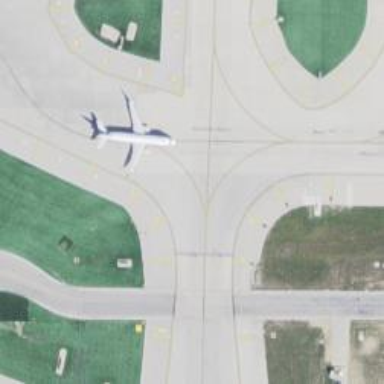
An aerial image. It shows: Image of taxiway at airport.